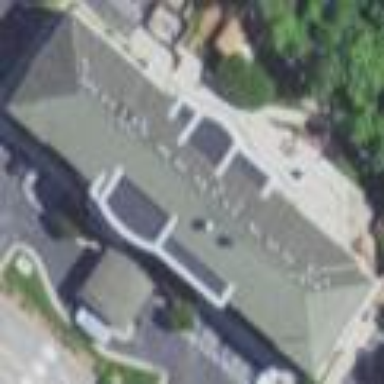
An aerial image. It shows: Hotel building with hipped roof.